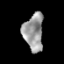
Tissue: prostate
Cell type: Epithelial cells
Senescence score: 0.2946
Nuclear area (px): 712
Mean DAPI intensity: 156.072